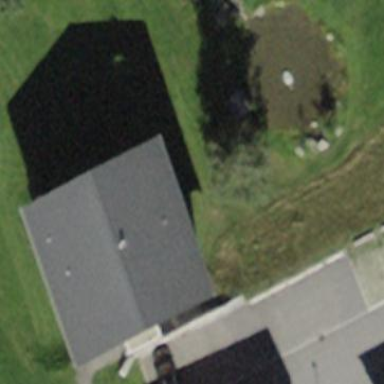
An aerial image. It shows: Tan house with gabled roof oriented along the building.